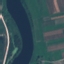
Label: River